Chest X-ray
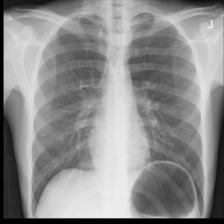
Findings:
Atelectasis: negative
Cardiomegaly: negative
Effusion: negative
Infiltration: positive
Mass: negative
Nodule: negative
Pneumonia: negative
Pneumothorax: negative
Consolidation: negative
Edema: negative
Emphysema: negative
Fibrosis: negative
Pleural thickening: negative
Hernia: negative